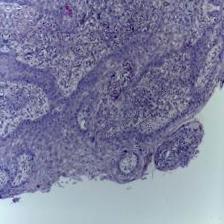
Diagnosis: OSCC